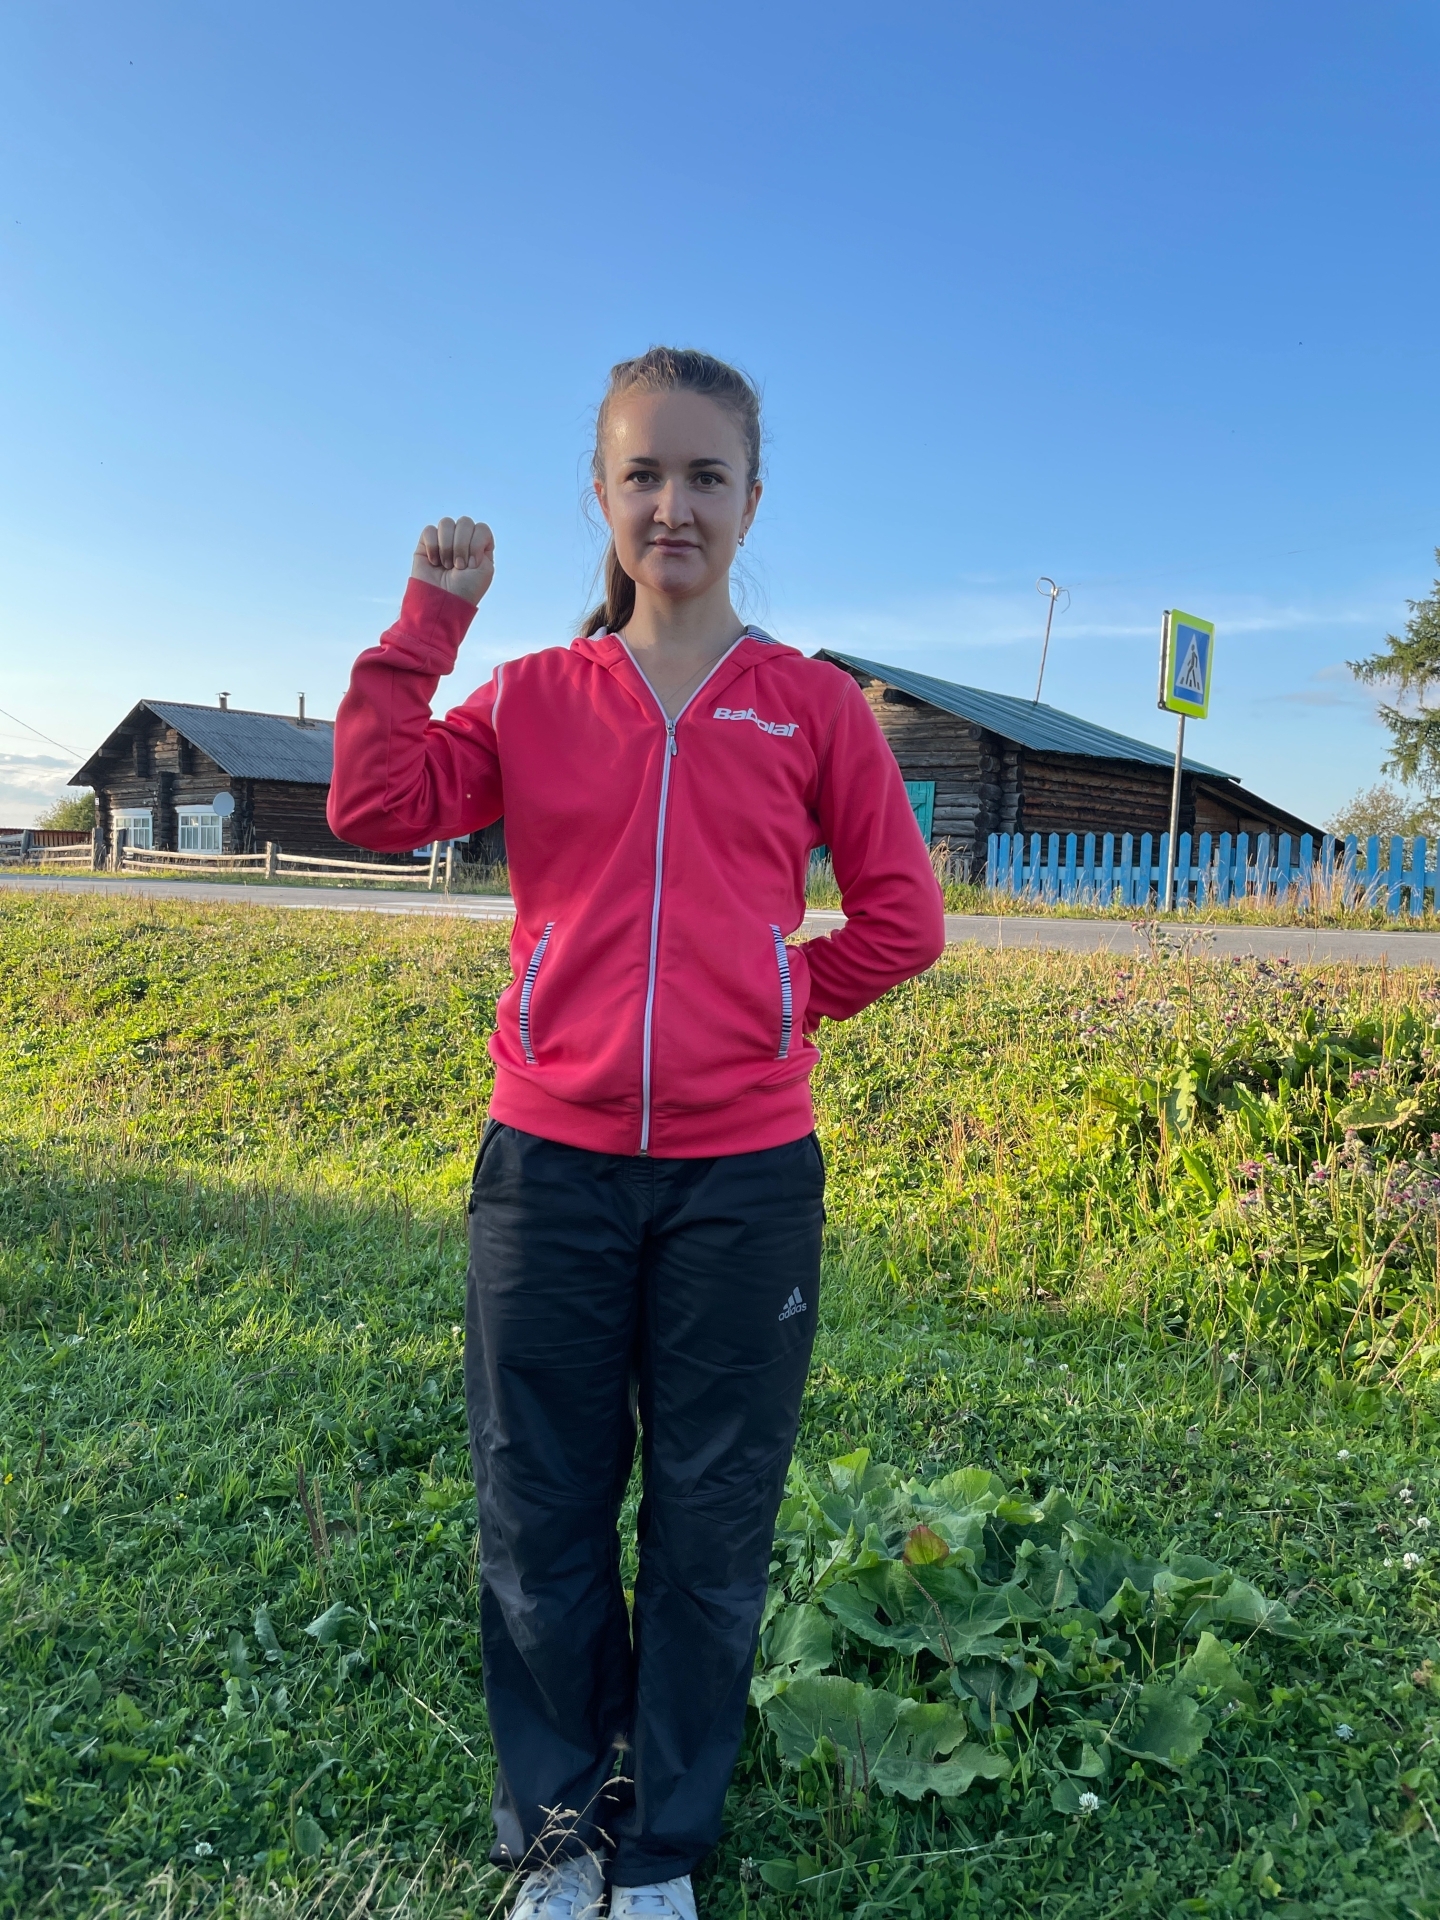
Label: clear